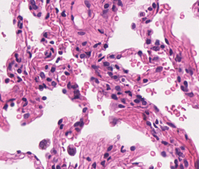
Tumor epithelial tissue: no
Tumor-associated stroma tissue: no
Normal tissue: yes